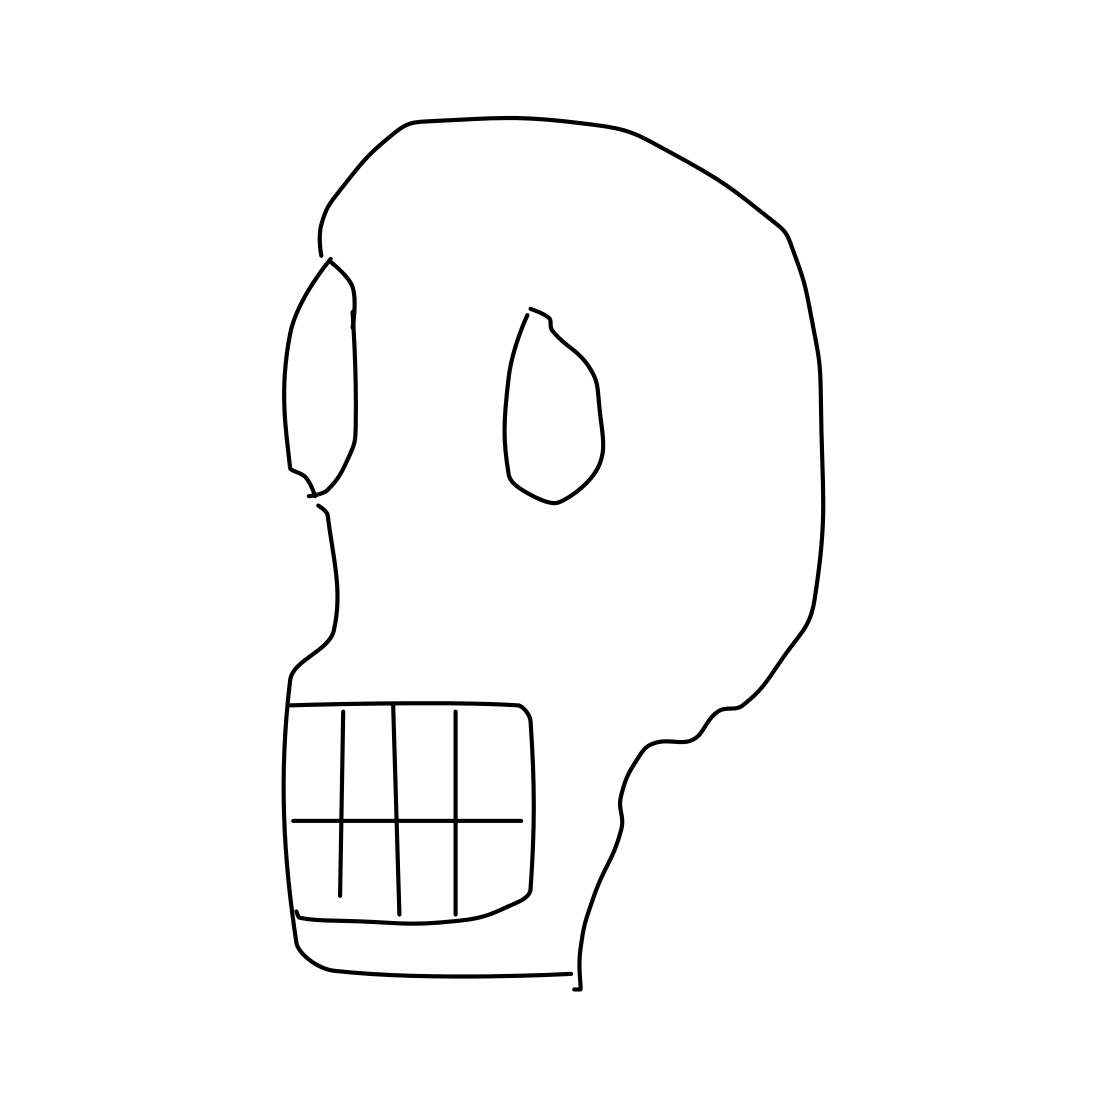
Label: skull